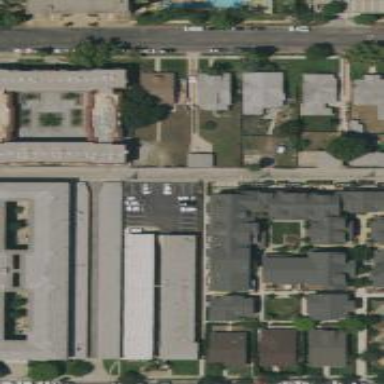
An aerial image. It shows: Alley classified as service road.